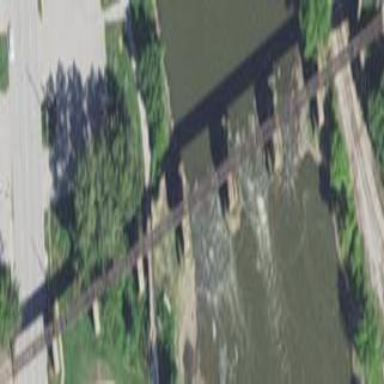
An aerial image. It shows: Man-made bridge.